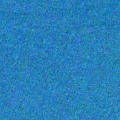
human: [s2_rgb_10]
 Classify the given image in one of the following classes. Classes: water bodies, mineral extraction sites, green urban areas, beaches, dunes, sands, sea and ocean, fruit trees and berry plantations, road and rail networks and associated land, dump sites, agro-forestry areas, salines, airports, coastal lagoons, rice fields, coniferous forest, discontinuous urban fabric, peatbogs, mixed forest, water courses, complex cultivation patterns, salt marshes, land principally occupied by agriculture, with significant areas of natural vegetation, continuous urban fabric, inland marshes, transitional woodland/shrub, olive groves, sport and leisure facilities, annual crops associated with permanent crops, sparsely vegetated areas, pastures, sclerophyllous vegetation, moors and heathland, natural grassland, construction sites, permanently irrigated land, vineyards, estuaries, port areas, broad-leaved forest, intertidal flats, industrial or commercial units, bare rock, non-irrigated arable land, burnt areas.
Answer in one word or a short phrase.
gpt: sea and ocean